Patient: sex F, age 65
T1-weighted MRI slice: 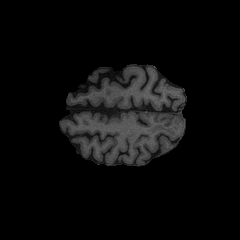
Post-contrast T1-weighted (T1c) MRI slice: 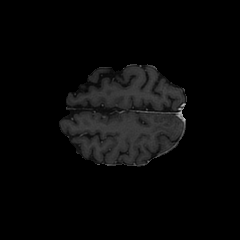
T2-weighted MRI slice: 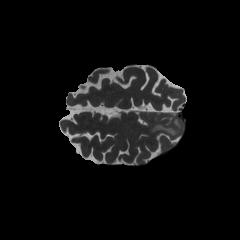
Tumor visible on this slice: yes
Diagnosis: Glioblastoma, IDH-wildtype
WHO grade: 4